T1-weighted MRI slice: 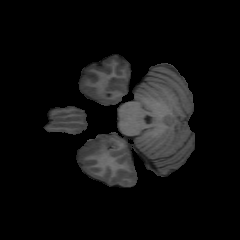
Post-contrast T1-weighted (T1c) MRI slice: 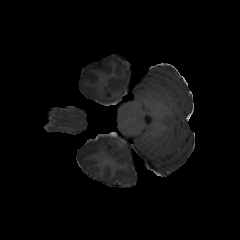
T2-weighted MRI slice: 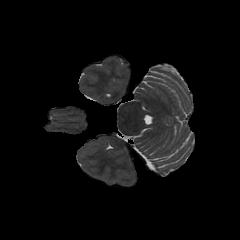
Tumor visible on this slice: no